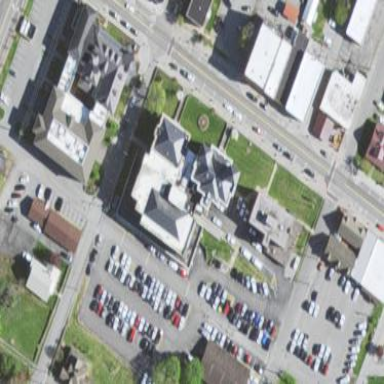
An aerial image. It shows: Courthouse building.